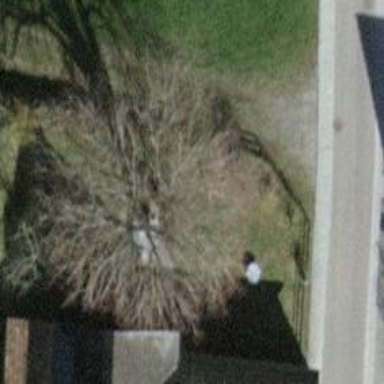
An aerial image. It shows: Single tag "natural: tree."